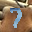
Label: 7